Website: bh-photo
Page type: customer-info-address
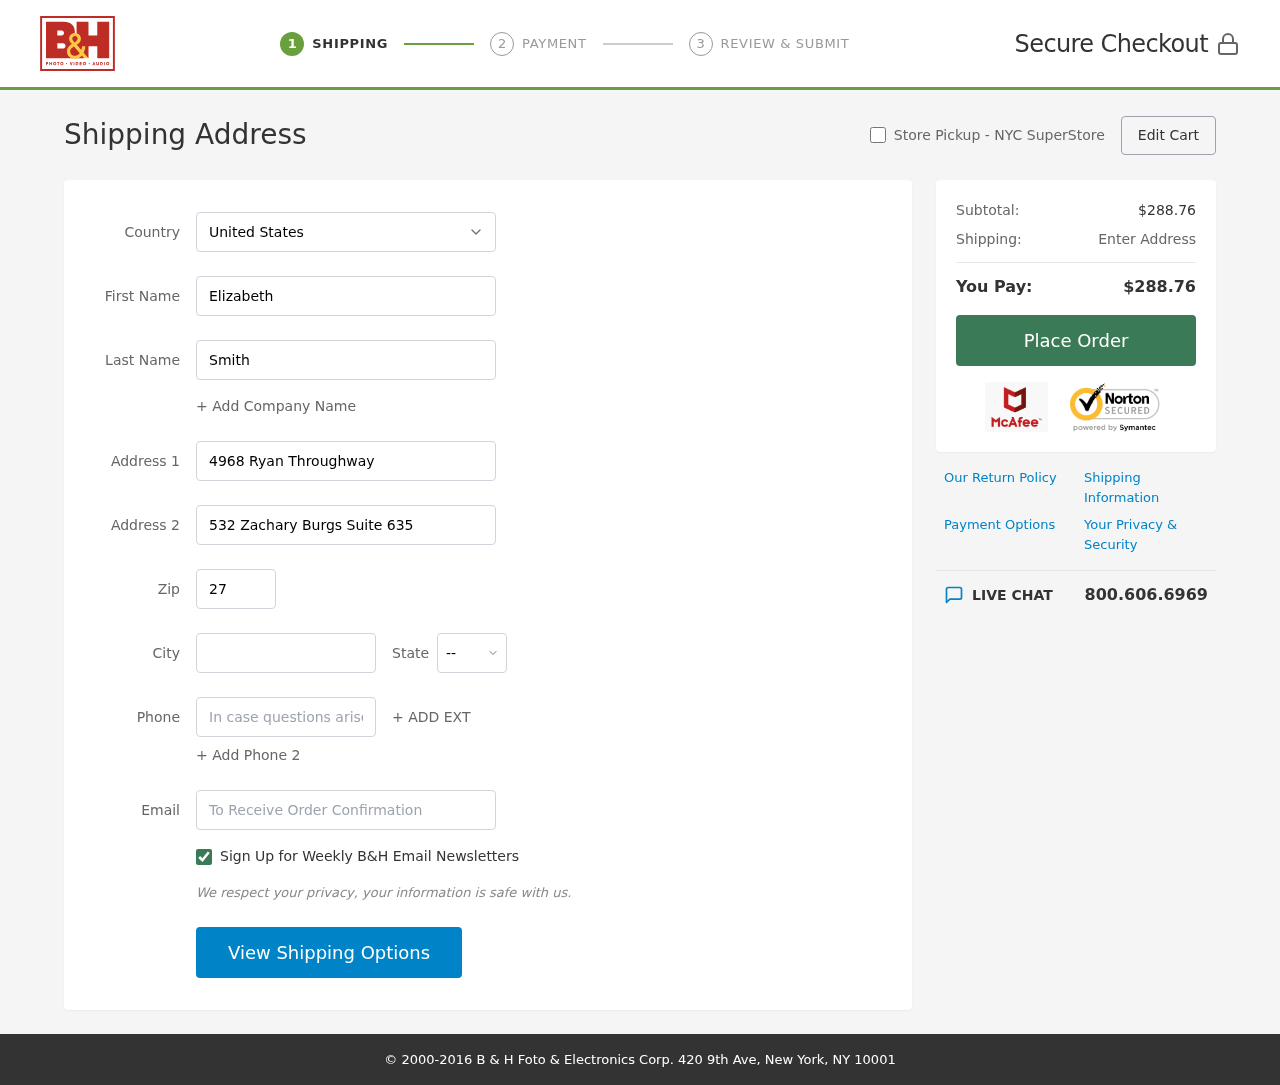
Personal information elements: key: PII_CITY
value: South Jeffrey
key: PII_COUNTRY
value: United States
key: PII_EMAIL
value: esmith@yahoo.com
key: PII_FIRSTNAME
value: Elizabeth
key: PII_LASTNAME
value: Smith
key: PII_PHONE
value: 7757586650
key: PII_POSTCODE
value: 27919
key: PII_STATE_ABBR
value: OK
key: PII_STREET
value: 4968 Ryan Throughway
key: PII_STREET2
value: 532 Zachary Burgs Suite 635
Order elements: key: ORDER_SUBTOTAL
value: $288.76
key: ORDER_TOTAL
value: $288.76